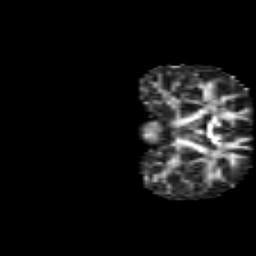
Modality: FA
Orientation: coronal
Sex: female
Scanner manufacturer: siemens
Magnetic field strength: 3 T
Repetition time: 5 s
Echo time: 0.071 s